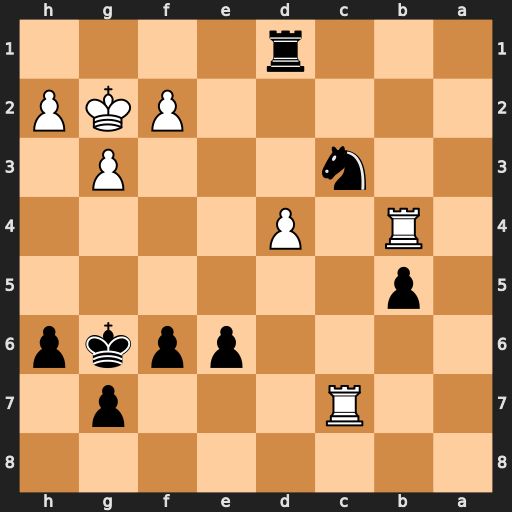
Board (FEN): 8/2R3p1/4ppkp/1p6/1R1P4/2n3P1/5PKP/3r4
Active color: b
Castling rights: -
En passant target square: -
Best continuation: Nd5 Rxg7+ Kxg7